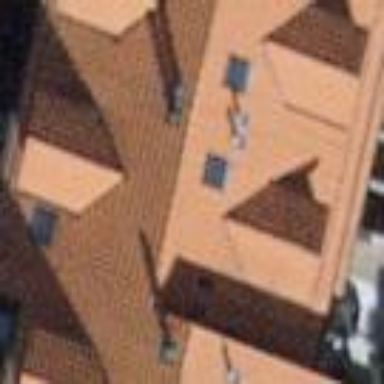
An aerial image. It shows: Terrace building with tile roof.